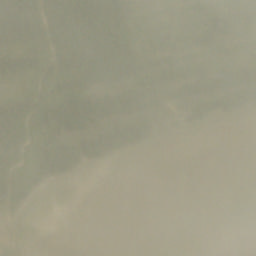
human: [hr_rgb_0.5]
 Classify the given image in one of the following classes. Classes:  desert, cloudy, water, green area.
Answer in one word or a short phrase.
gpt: cloudy